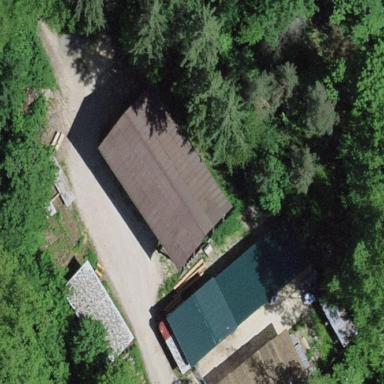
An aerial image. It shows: Shed.